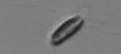
Label: Chrysochromulina